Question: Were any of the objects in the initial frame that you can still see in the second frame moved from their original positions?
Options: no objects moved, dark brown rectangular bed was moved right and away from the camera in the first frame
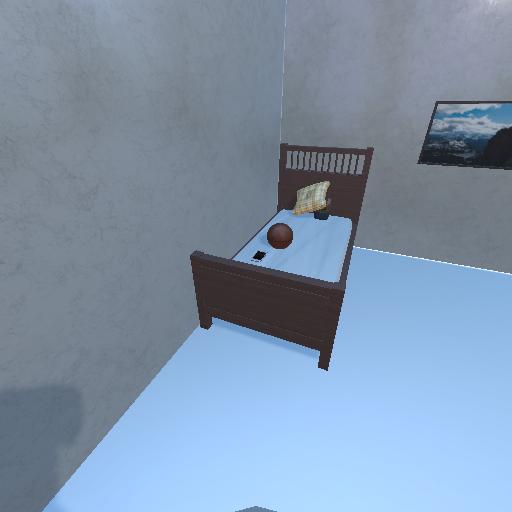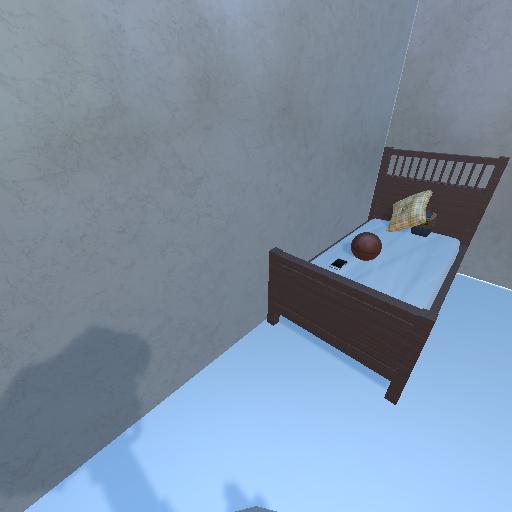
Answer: no objects moved